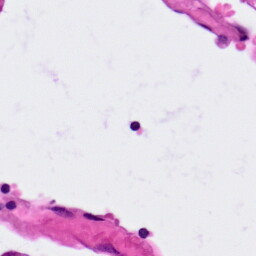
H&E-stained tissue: Lung